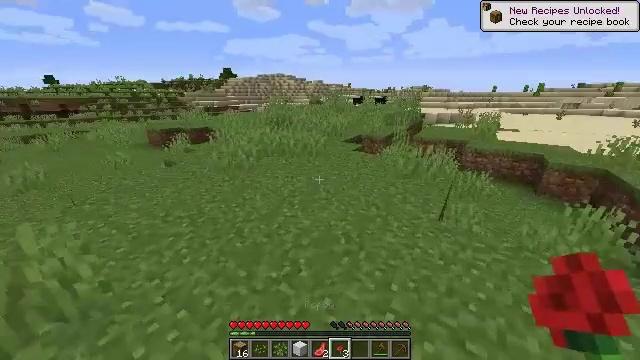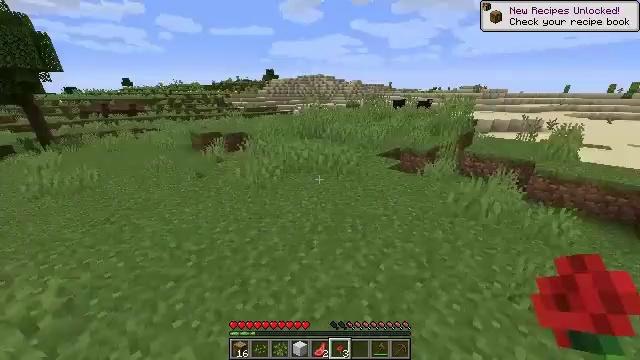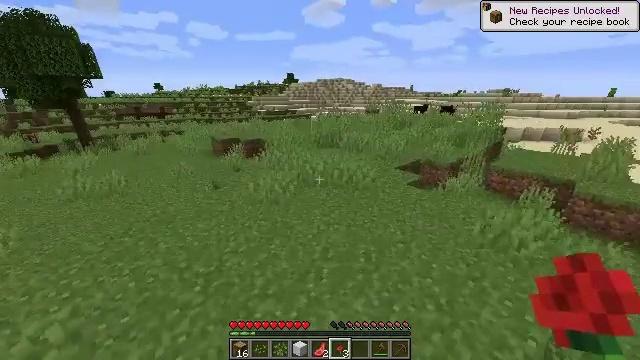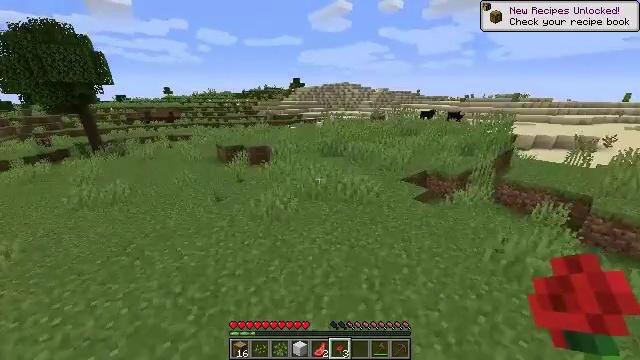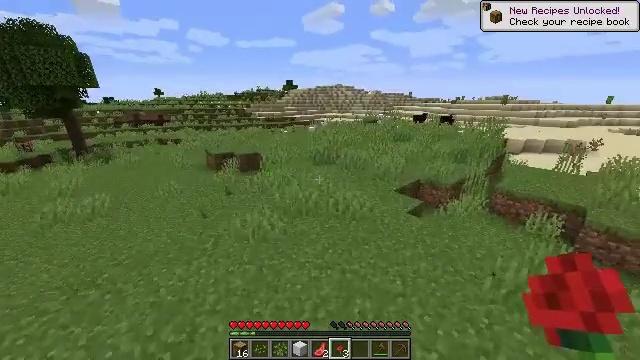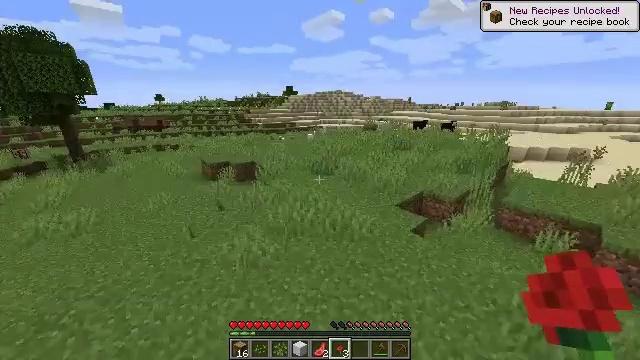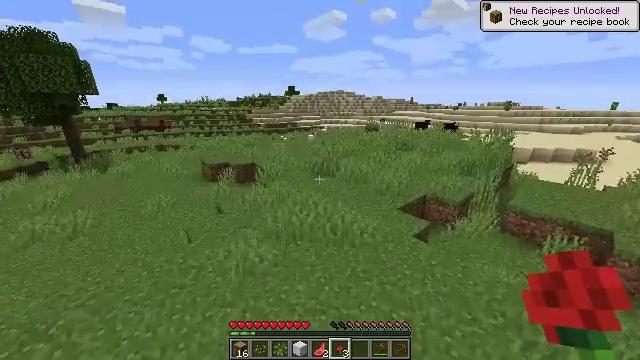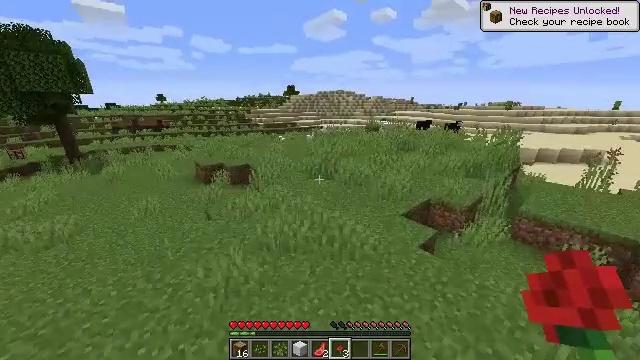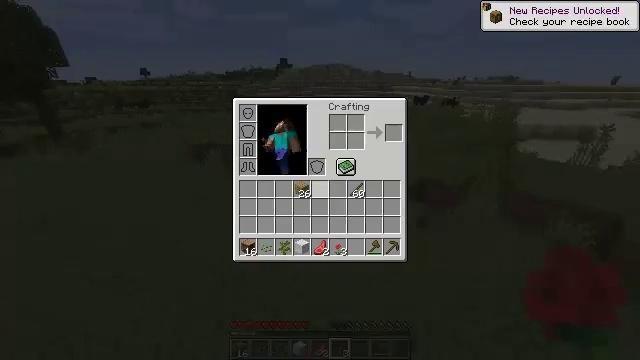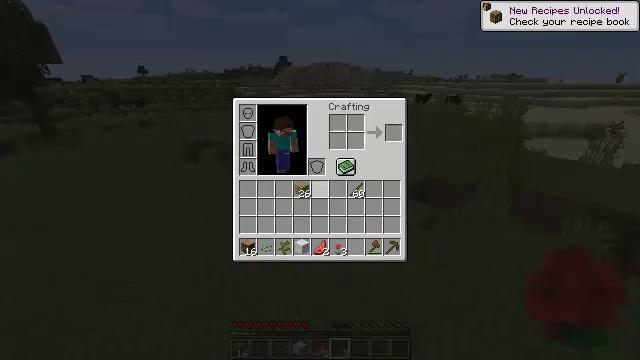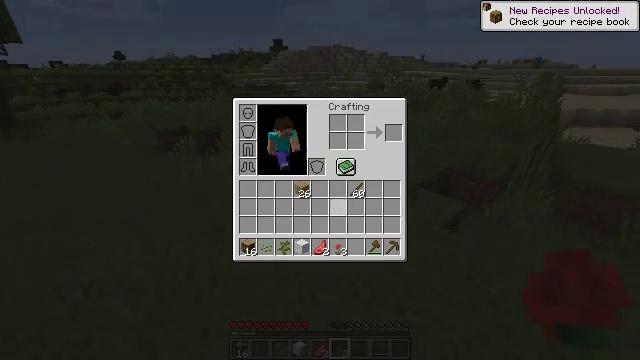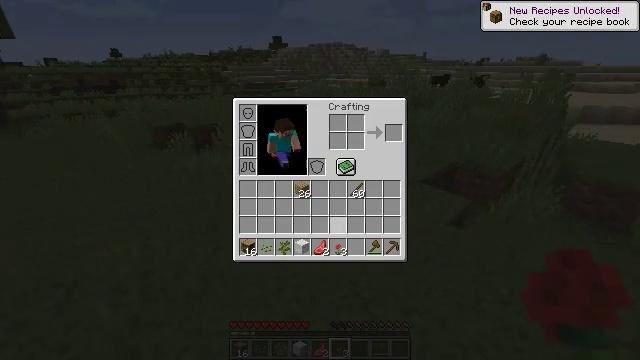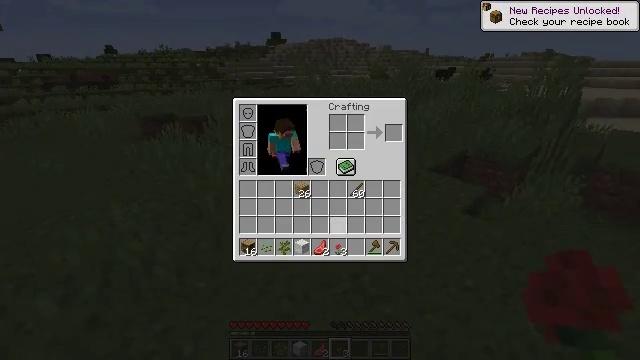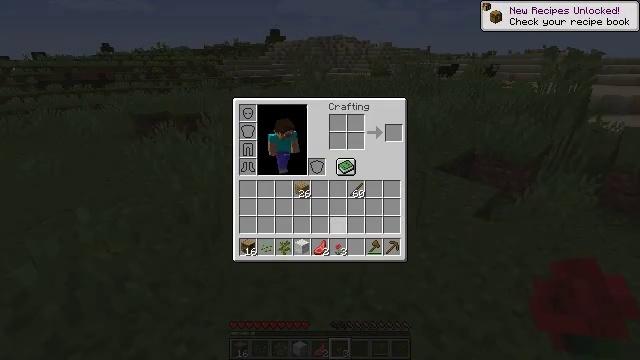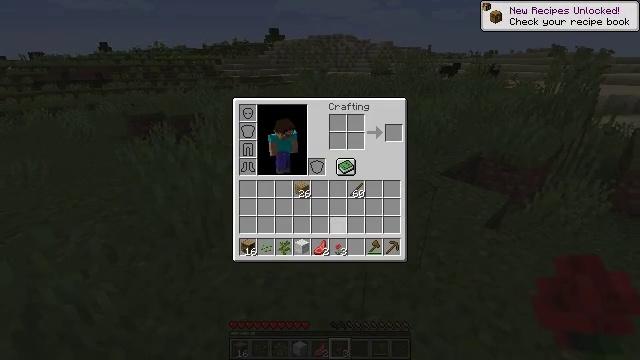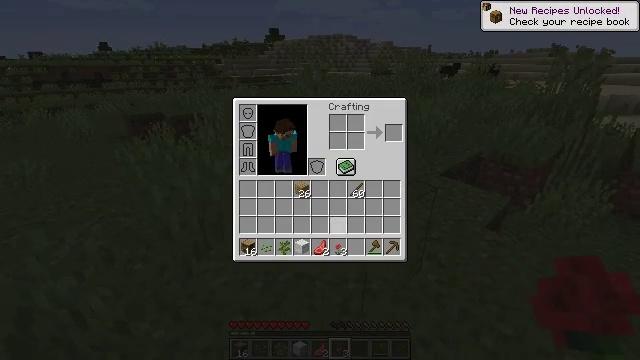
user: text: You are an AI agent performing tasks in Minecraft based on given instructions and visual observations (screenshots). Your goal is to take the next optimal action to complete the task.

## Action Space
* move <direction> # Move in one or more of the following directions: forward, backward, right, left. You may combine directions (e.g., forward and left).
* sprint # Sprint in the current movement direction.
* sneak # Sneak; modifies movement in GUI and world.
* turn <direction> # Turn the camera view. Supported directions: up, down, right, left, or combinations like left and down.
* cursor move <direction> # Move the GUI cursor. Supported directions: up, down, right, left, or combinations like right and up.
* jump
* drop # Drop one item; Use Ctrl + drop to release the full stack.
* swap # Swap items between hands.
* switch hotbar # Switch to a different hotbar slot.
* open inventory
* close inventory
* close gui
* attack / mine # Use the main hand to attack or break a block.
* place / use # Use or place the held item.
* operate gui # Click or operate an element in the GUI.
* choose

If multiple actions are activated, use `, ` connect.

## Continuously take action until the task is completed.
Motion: motion action
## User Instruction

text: Open the inventory to craft red dye.
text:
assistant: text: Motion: move forward, turn left, jump
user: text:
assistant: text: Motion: move forward, turn left, jump
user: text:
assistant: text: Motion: move forward, turn left, jump
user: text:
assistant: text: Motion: move forward, turn right, jump
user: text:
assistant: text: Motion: move forward, turn up, jump
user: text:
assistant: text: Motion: move forward, jump
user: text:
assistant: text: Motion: move forward, jump
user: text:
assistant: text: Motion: move forward, turn right and down, open inventory
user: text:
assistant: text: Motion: move forward, cursor move down, open inventory
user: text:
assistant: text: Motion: cursor move right and down, open inventory
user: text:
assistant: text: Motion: cursor move down
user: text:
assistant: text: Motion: no_op
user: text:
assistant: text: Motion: no_op
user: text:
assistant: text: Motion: no_op
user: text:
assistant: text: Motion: no_op
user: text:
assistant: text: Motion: cursor move down, operate gui
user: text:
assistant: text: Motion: operate gui
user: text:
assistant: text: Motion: operate gui
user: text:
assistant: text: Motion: no_op
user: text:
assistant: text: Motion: cursor move up
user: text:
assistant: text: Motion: cursor move up
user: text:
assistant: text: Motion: cursor move up
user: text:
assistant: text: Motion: no_op
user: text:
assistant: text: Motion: operate gui
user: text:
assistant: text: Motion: operate gui
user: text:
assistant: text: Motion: operate gui
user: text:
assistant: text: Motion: no_op
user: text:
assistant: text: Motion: no_op
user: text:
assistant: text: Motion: sneak, cursor move right and down
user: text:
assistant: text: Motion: sneak